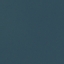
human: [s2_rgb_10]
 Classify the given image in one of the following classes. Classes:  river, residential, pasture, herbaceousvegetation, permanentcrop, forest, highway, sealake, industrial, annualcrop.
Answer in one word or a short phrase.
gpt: SeaLake